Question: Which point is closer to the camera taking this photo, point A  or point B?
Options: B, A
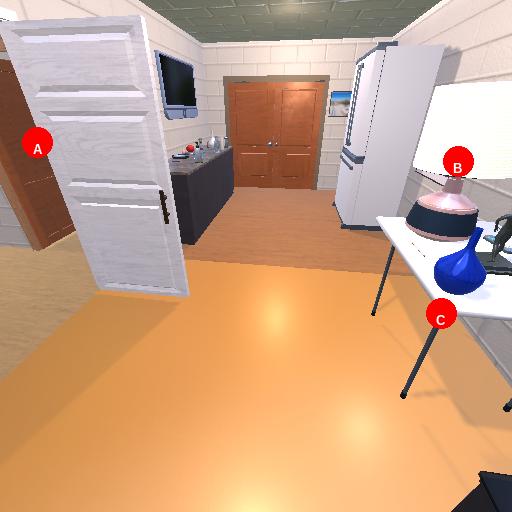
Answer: B